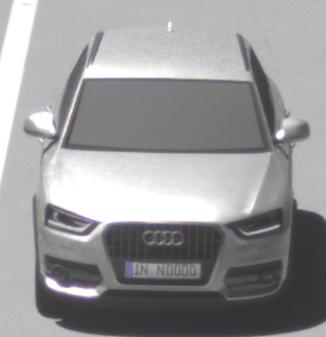
Make: Audi
Model: Q3 1.4 TFSI
Detailed model: Q3 (8U)
Model produced from: 2013/07
Model produced until: 2014/10
Doors: 5
Color: white
Road condition: wet road
Daytime: midday
Contrast: high contrast